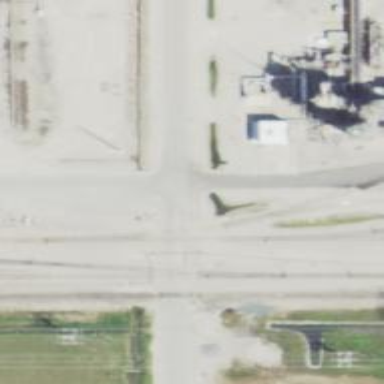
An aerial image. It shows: Level crossing along the railway.